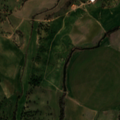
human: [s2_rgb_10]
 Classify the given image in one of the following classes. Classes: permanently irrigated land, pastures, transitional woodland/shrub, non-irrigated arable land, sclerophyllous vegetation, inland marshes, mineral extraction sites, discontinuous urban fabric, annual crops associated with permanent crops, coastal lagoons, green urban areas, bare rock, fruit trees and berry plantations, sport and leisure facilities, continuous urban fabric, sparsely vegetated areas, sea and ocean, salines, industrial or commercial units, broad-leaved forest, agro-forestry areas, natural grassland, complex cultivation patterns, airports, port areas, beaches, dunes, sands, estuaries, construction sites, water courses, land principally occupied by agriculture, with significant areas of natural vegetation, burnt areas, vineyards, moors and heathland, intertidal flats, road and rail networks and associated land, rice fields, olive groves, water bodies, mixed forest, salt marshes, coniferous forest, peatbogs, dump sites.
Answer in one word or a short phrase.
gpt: non-irrigated arable land, permanently irrigated land, pastures, agro-forestry areas